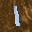
Label: 1